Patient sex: F
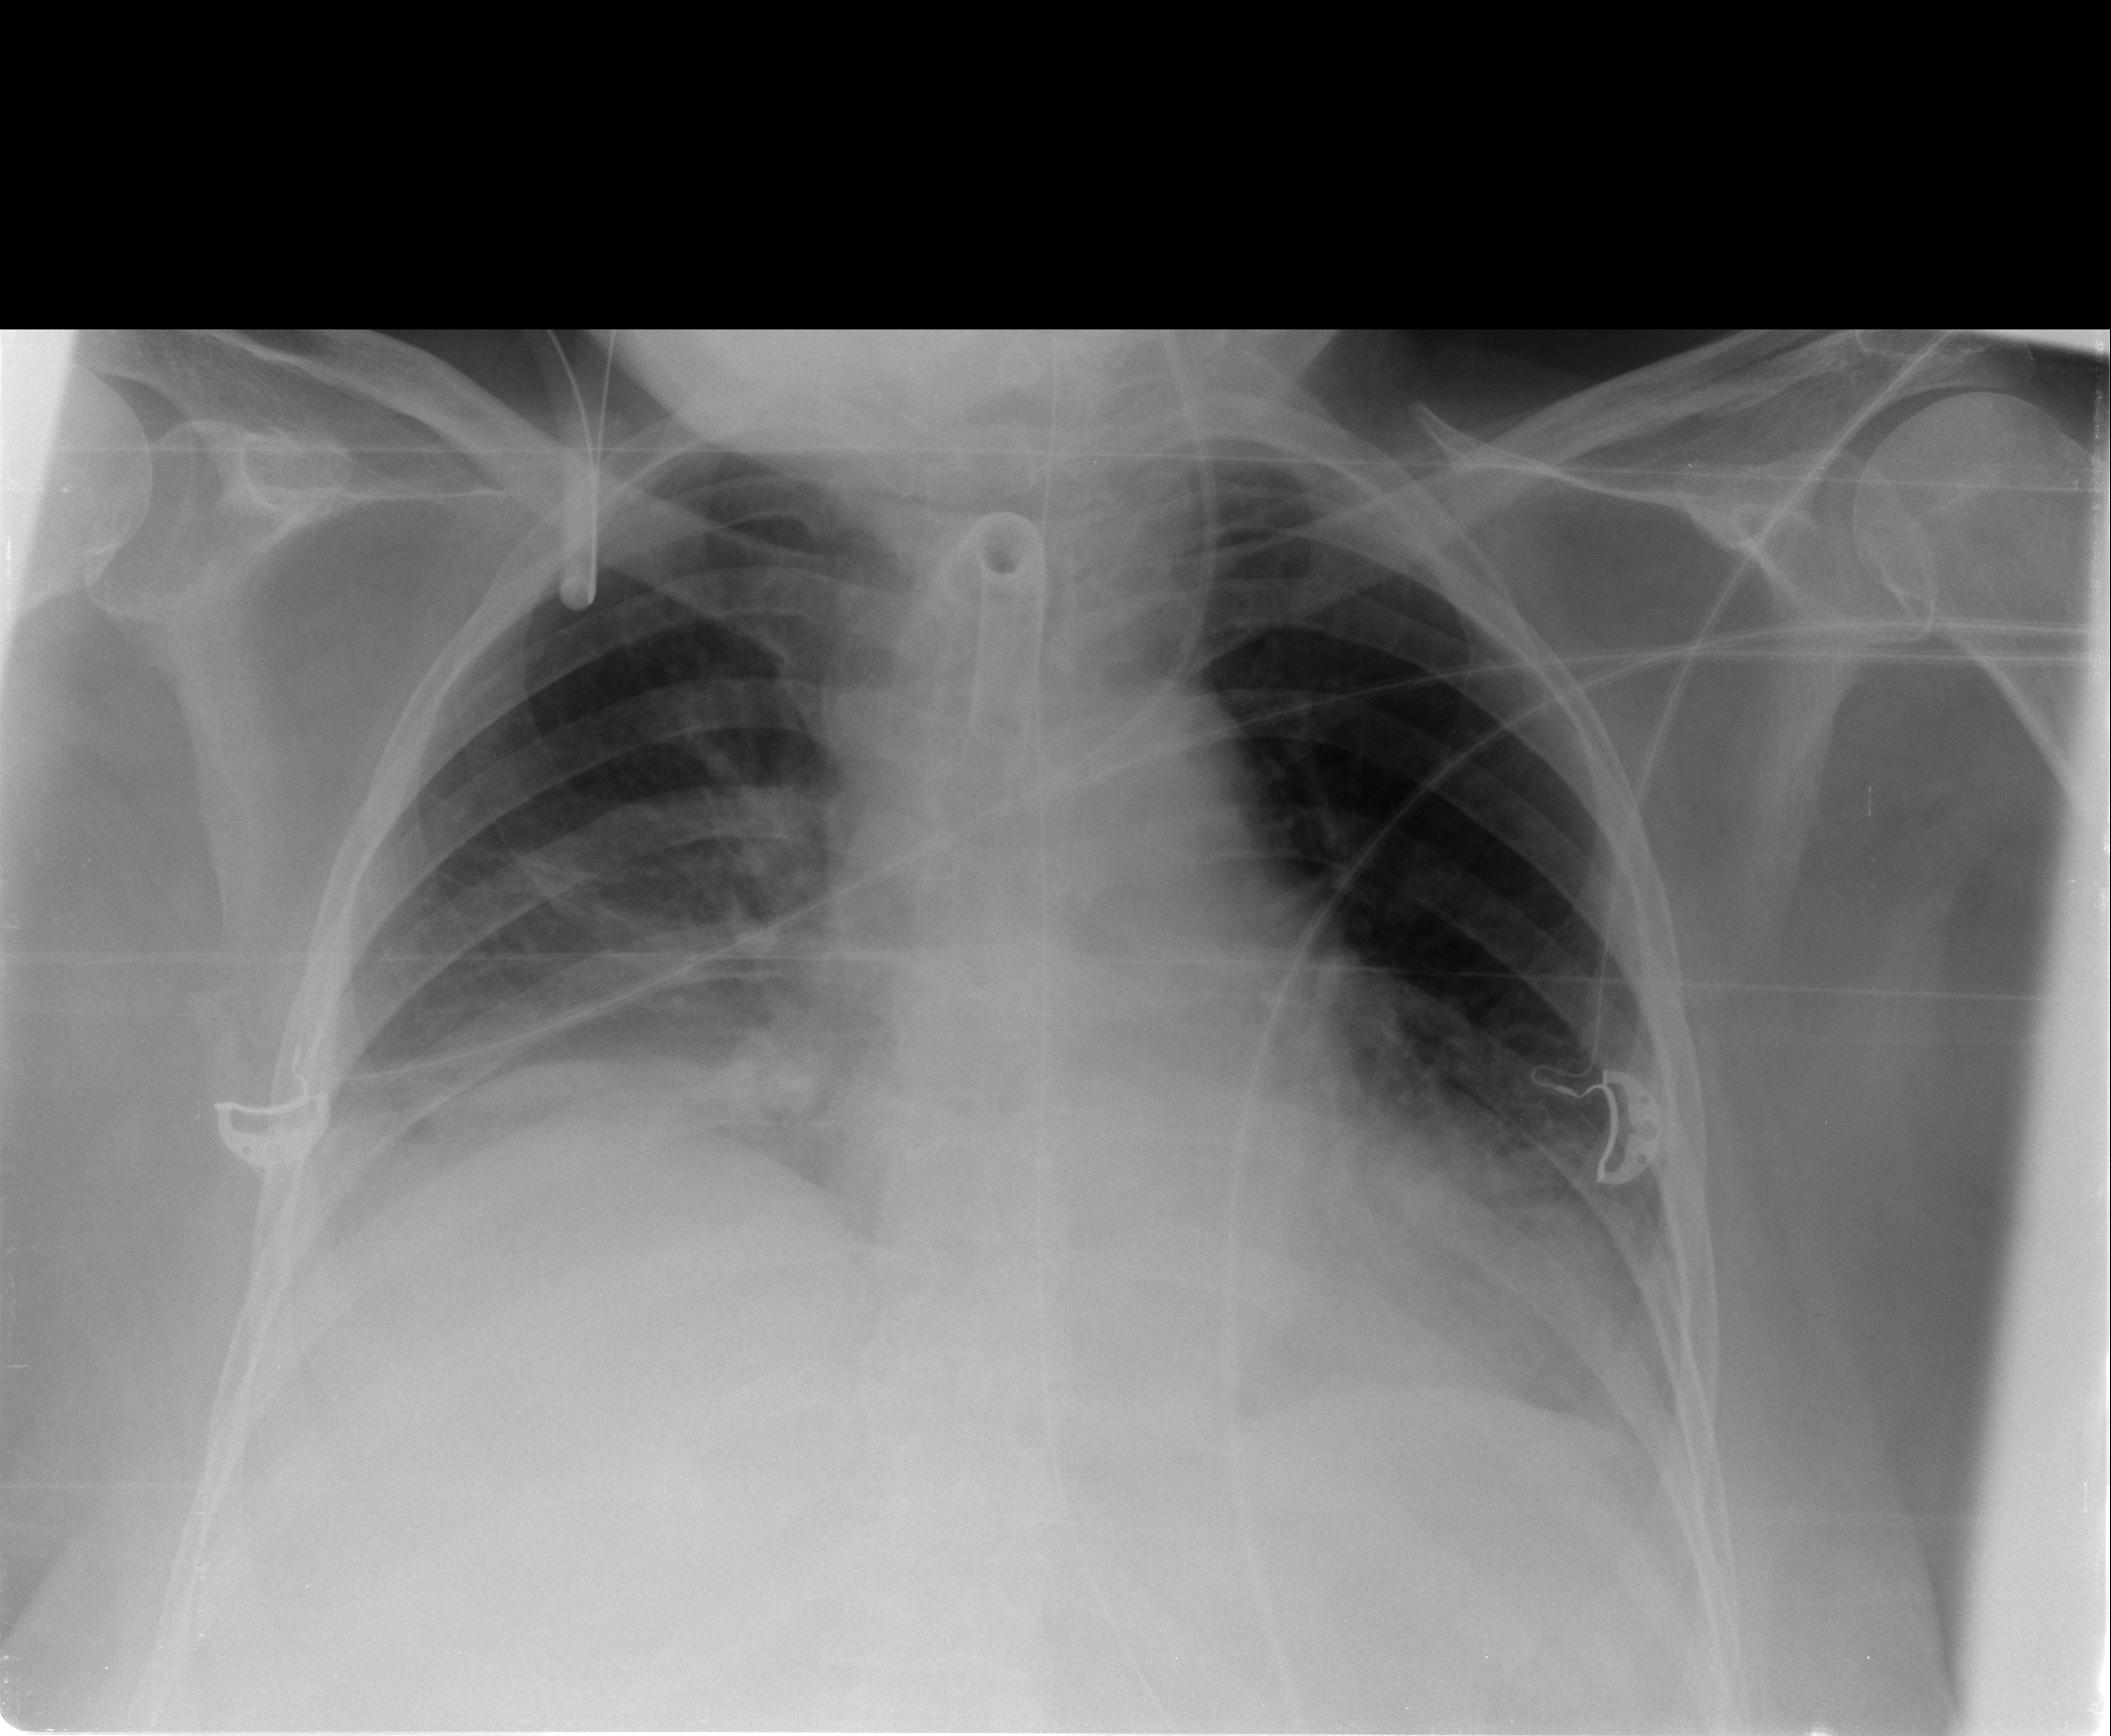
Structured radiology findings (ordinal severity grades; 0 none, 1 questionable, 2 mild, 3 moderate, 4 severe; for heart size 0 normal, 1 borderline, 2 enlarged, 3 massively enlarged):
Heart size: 0
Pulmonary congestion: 0
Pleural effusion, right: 2
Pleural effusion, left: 1
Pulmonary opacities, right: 1
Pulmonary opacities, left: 0
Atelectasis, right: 2
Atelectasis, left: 1